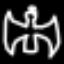
Label: angel